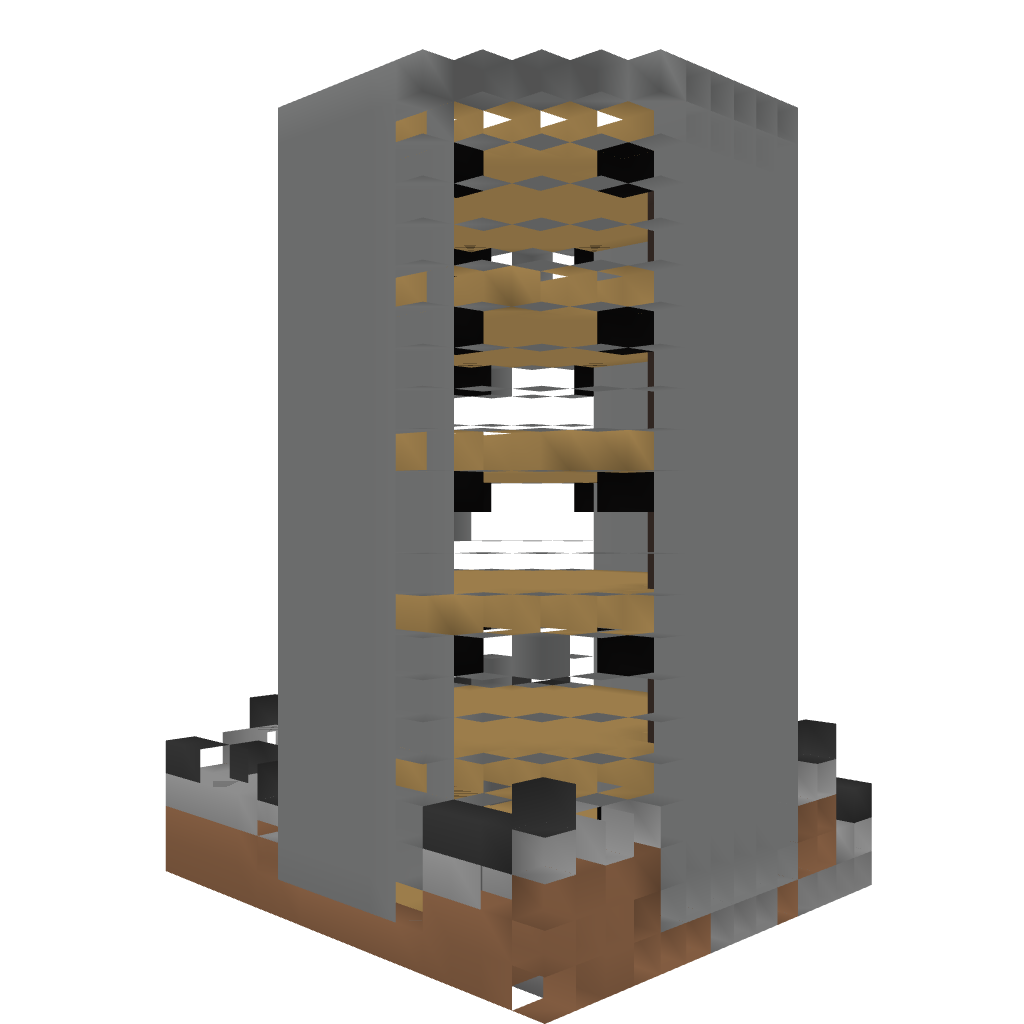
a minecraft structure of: The Tower